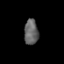
Tissue: prostate
Cell type: Epithelial cells
Senescence score: 0.3279
Nuclear area (px): 348
Mean DAPI intensity: 100.322